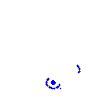
Particle: electron